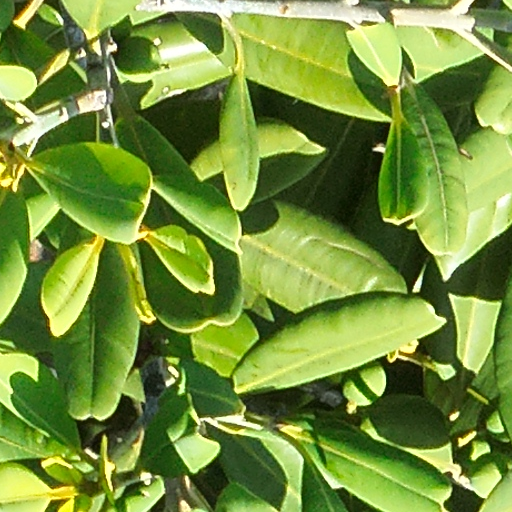
Species: Calophyllum longifolium
GBIF accepted scientific name: Calophyllum longifolium
Crown area (m\u00b2): 145.908